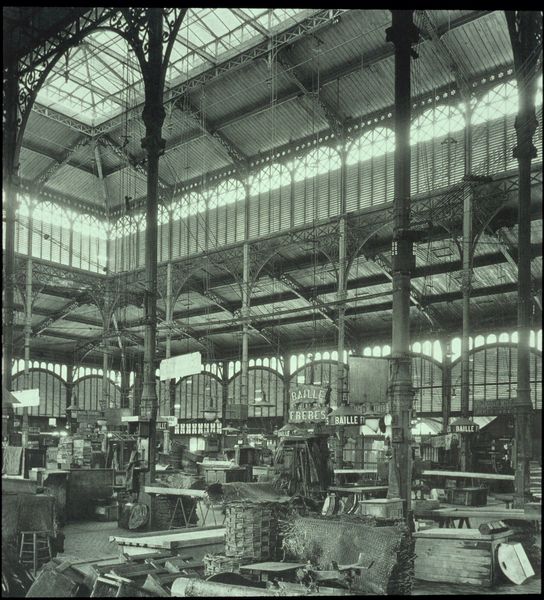
Titel: Les Halles (Innenansicht)
Künstler: Henri Labrouste
Standort: Paris
Institution: Les Halles
Schlagwörter: weiß, grün, fenster, frankreich, glas, grau, hell, holz, licht, pfeiler, schwarz, stützen, säule, säulen, tische, dach, gebäude, alt, architektur, decke, händler, england, arbeit, schrift, bogen, holzkisten, kisten, körbe, modern, fabrik, markt, hocker, schemel, industrie, material, rundbogen, ornamente, korb, metall, geländer, bretter, dünn, hoch, menschenleer, halle, foto, fotografie, photographie, bögen, eisen, schild, stütze, truhe, belichtung, gerüst, gewölbe, münchen, schwarz-weiss, bahnhof, bänke, ausstellung, werkstatt, werkzeug, fensterscheiben, glasfenster, rundbögen, messe, konstruktion, manufaktur, eisenkonstruktion, glasdach, glaspalast, stahl, stockwerke, weltausstellung, streben, lager, aufbau, baustelle, statik, architekur, markthalle, riesig, maschinen, industriearchitektur, stahlwerk, lagerhalle, fabrikhalle, lagerhaus, stahlträger, stände, gebäuder, gerümpel, waren, müll, zeug, holu, flohmarkt, industrielle revolution, scheiss, 1900, ausstellungshalle, stüchle, baille, industrie halle werkbänke